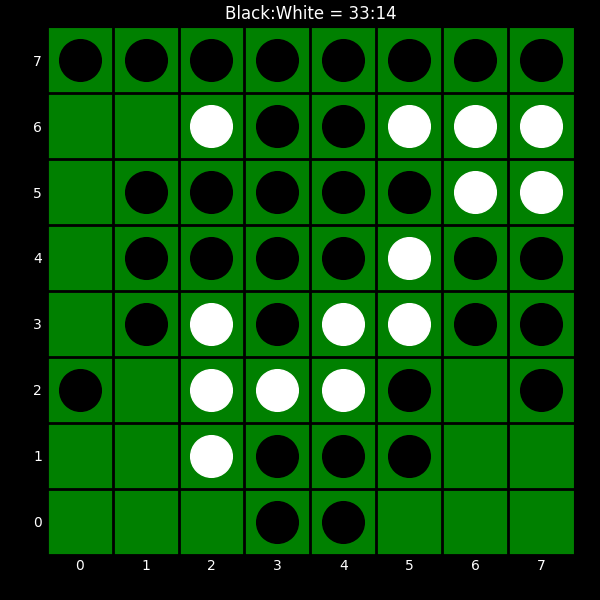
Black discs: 33
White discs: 14